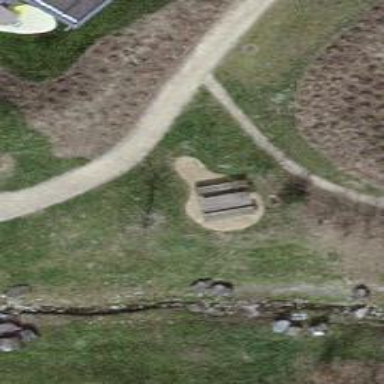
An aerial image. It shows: Picnic table located in leisure land area.